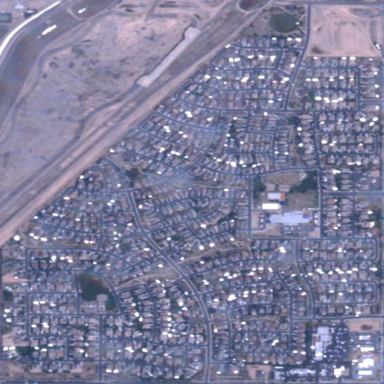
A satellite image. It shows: Residential area composed of single-family homes.